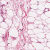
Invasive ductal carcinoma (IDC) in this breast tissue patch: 0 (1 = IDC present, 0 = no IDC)